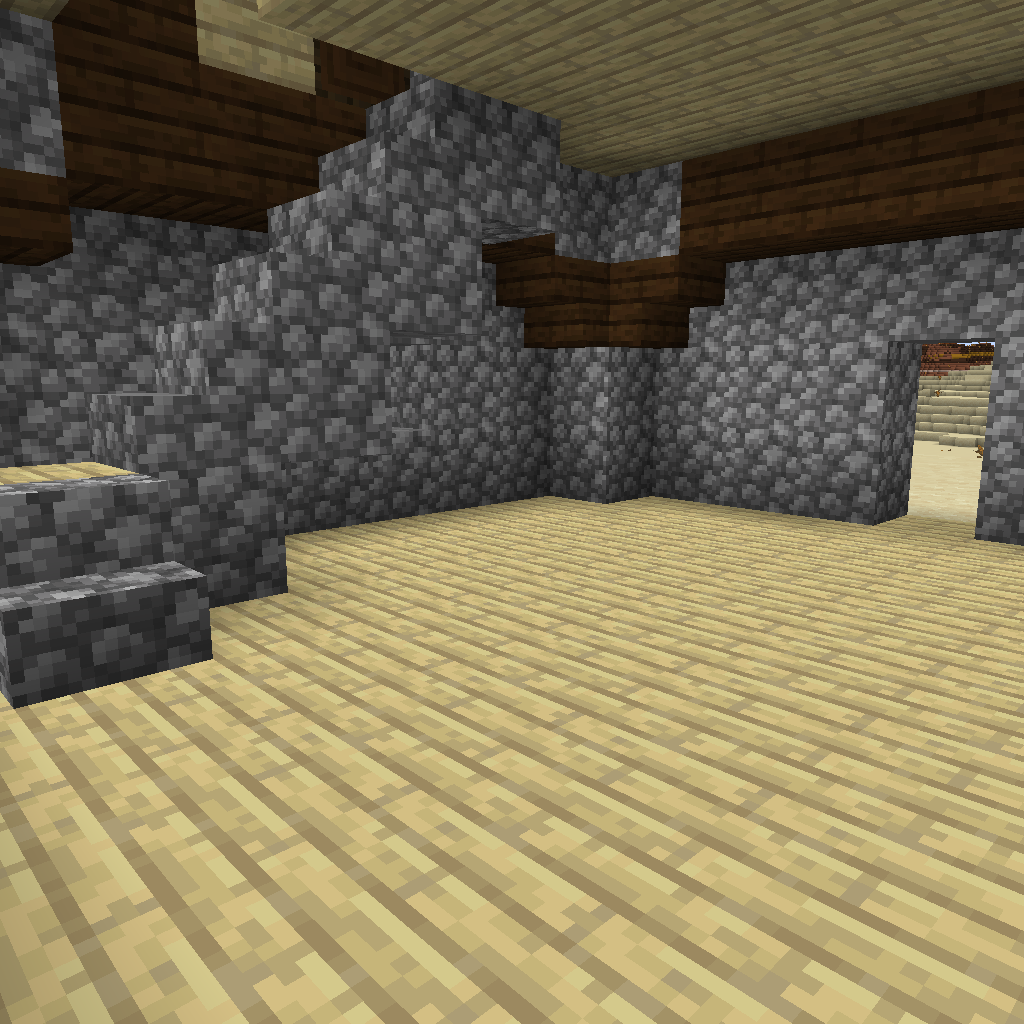
inside bottom floow pillage outpost tower